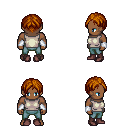
a pixel art fantasy rpg character, male body template, human, dark skin, white sleeveless shirt, teal pants, brunette parted hairstyle, white cloth bracers, maroon shoes, four views (front, back, left, right), 2x2 character sprite sheet, small pixel art, hard edges, no anti-aliasing